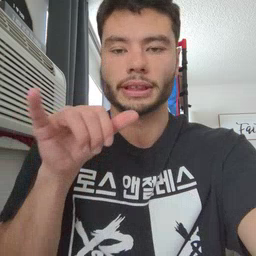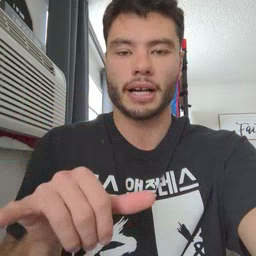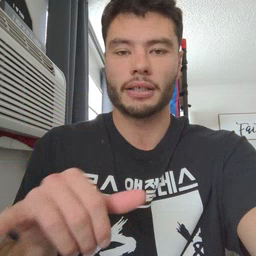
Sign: stay